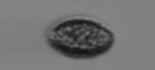
Label: Pseudochattonella_farcimen